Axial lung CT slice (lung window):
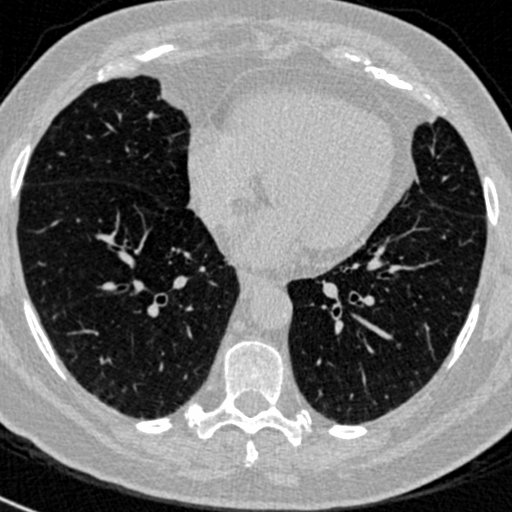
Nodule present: no